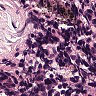
Metastatic tissue present: no